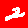
Digit: 2